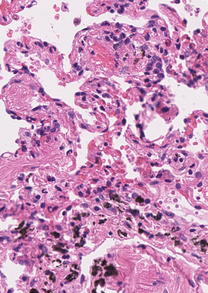
Tumor epithelial tissue: no
Tumor-associated stroma tissue: no
Normal tissue: yes